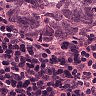
Metastatic tissue present: yes